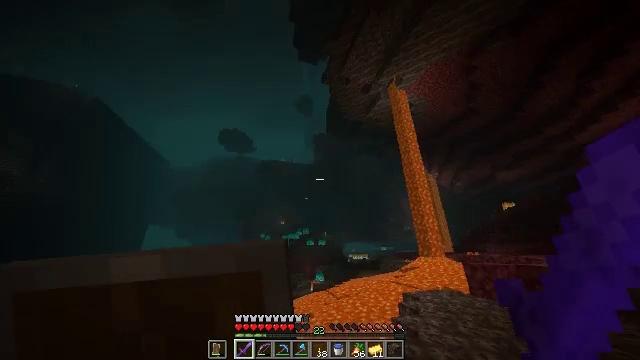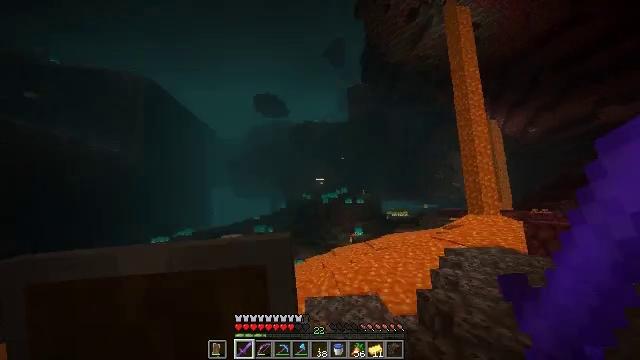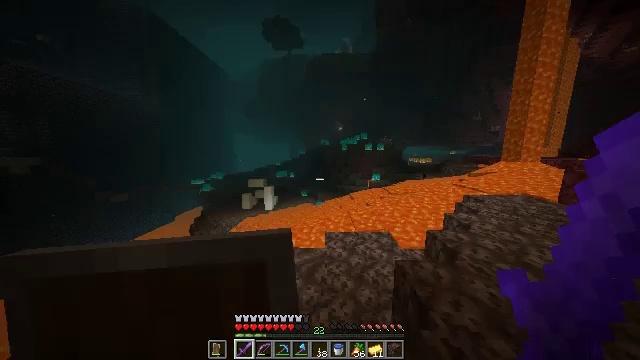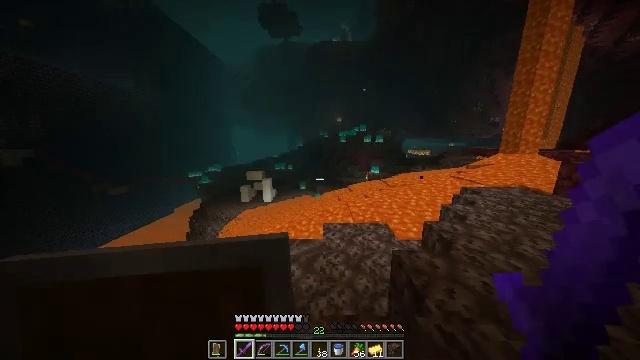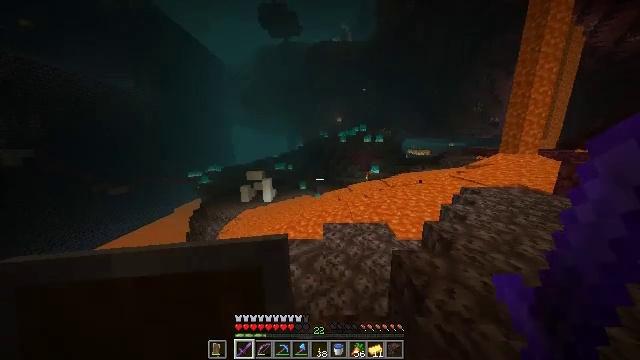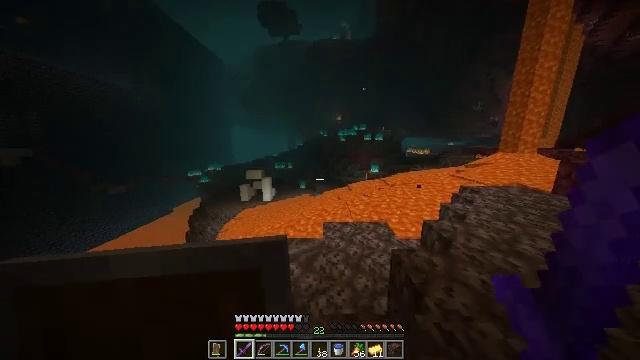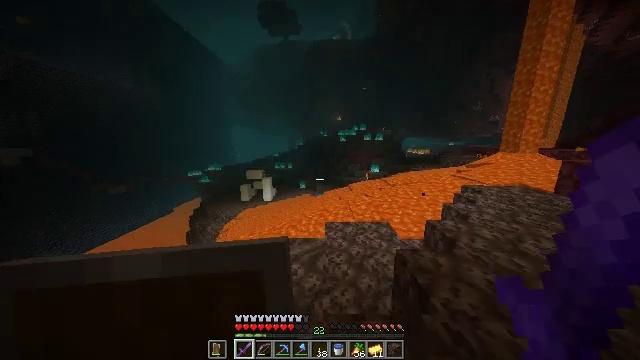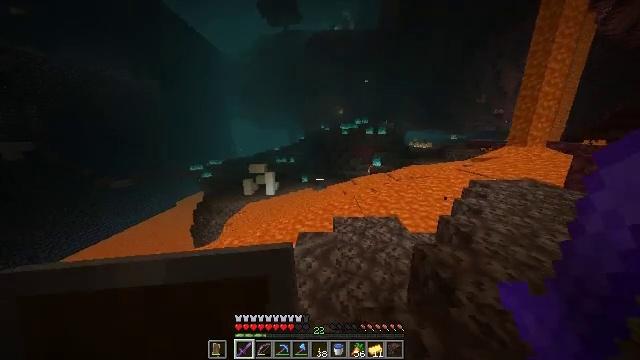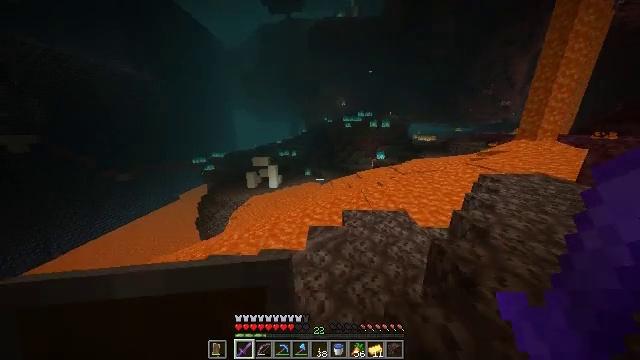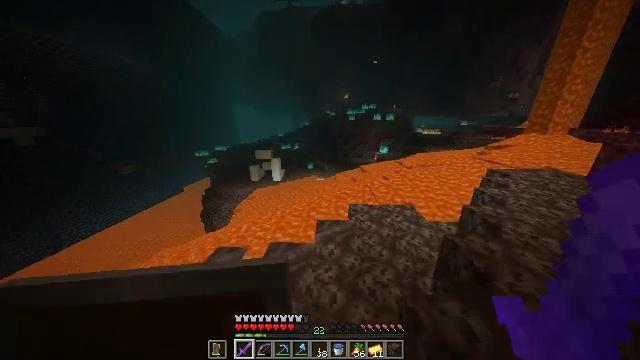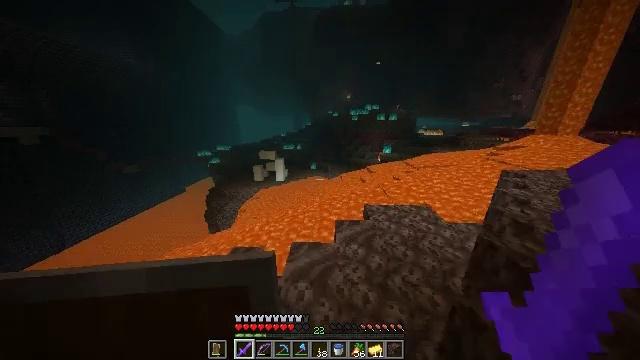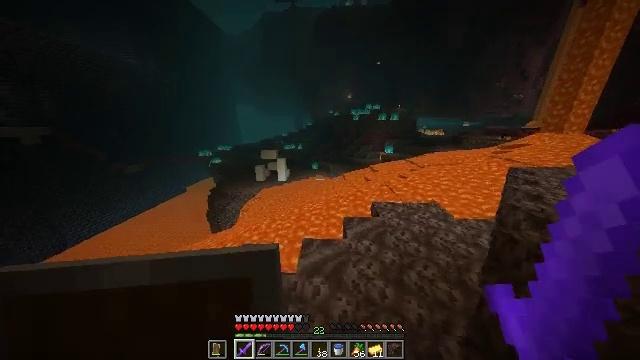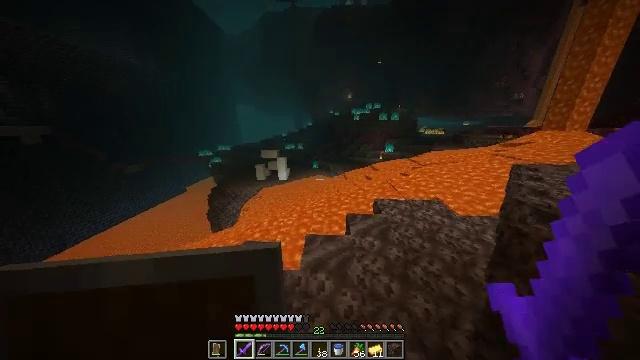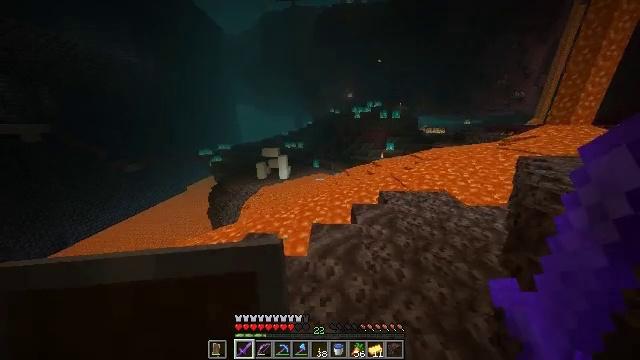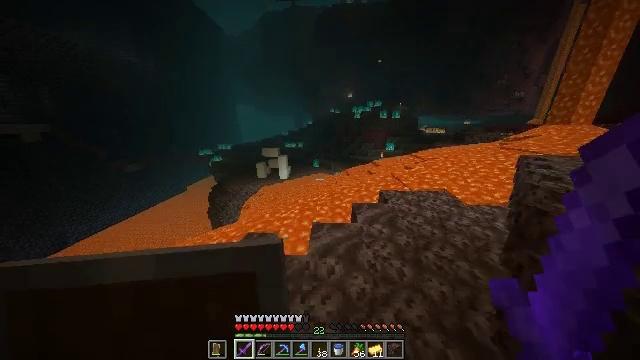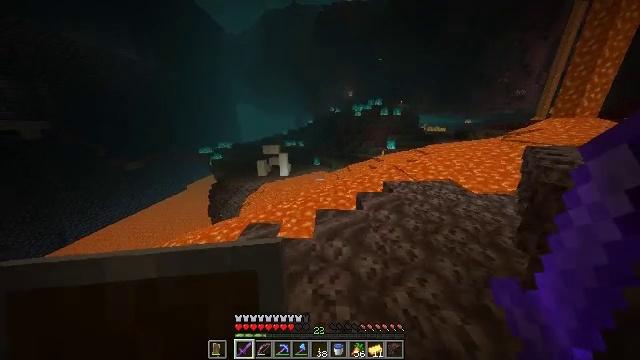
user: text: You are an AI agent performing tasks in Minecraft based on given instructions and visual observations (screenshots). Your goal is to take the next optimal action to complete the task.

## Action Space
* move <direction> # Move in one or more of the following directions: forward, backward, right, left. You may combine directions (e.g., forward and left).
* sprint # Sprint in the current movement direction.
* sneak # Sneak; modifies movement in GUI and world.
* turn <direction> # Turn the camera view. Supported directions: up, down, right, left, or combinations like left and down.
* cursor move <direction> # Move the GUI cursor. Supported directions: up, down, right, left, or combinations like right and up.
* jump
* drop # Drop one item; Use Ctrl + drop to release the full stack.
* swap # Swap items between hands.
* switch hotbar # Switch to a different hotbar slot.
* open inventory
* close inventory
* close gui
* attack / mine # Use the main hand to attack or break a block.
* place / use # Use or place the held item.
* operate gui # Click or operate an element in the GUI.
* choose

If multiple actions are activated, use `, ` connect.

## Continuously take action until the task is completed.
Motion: motion action
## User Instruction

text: Attack the soul fire to put it out.
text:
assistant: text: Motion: turn left and down
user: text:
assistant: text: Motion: turn left and down
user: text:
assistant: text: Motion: turn down
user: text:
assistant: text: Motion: no_op
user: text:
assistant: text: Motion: no_op
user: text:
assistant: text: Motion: move left
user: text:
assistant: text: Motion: move left, turn down
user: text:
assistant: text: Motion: move left, turn down
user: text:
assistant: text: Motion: move left, turn down
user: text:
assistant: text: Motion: move left
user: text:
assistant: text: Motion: no_op
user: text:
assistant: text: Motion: no_op
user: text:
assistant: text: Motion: no_op
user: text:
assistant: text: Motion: no_op
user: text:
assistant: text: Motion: no_op
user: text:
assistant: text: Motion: no_op
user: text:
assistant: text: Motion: no_op
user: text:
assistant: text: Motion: no_op
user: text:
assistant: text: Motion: no_op
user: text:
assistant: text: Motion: turn left
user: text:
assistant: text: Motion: turn left and down
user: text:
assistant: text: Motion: turn left
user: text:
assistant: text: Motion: no_op
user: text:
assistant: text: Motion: no_op
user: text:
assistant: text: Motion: no_op
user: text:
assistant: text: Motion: move forward, turn left and down
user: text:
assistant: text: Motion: move forward, turn left and down
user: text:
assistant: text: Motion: move forward, turn left
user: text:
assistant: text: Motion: move forward, turn left and down
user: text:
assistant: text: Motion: move forward